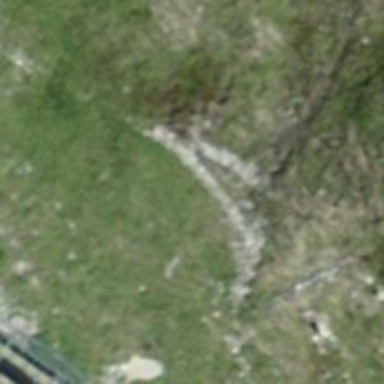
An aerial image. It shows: Abandoned railway.